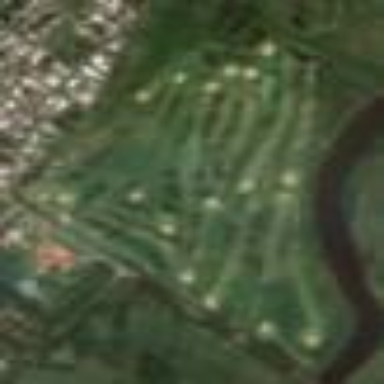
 perfect for leisure and sport activities."